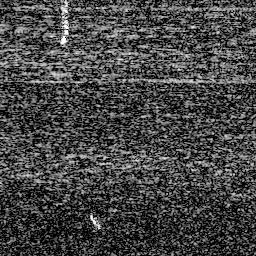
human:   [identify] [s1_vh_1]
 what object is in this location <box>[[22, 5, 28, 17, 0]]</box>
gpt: <ref>1 medium ship at the top left</ref>